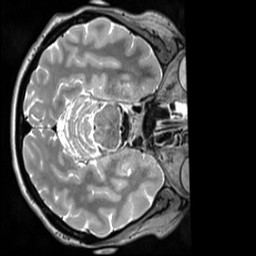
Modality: T2w
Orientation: axial
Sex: female